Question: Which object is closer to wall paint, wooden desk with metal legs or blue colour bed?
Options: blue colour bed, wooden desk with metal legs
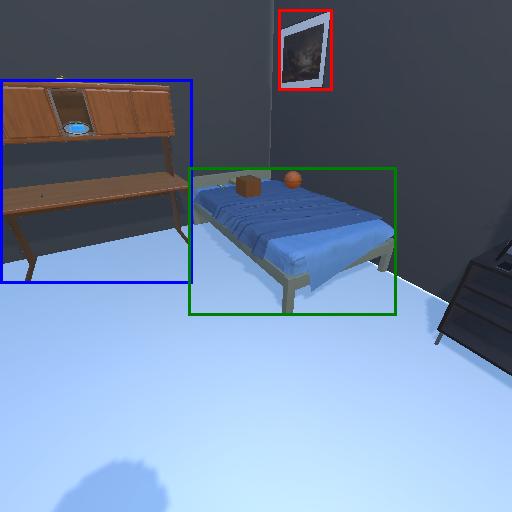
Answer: blue colour bed